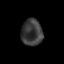
Tissue: lung
Cell type: Others
Senescence score: 0.2157
Nuclear area (px): 553
Mean DAPI intensity: 57.593